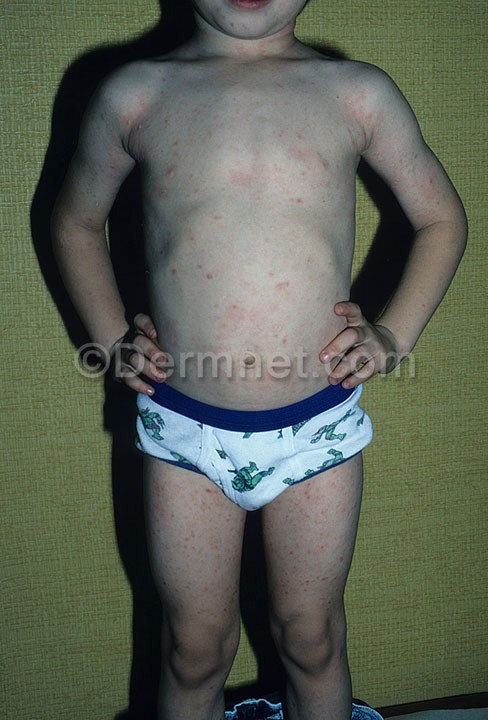
Disease: Psoriasis pictures Lichen Planus and related diseases